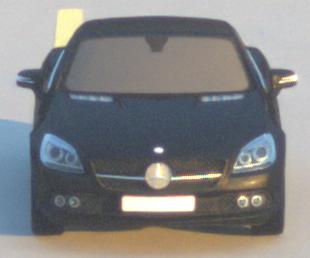
Make: Mercedes-Benz
Model: SLK 200
Detailed model: SLK-Class (172)
Model produced from: 2011/03
Model produced until: 2015/04
Doors: 2
Color: black
Road condition: dry road
Daytime: sunrise or sunset
Contrast: medium contrast